Question: I developed a small Angular app with WebApi, it works fine, and then here I'm turning my app around and showing it to someone, and this one doesn't work anymore when I haven't touched anything.
Here is the error in question:

There is my index.schtml :
'''
@inherits System.Web.Mvc.WebViewPage
@{
ViewBag.Title = "Index";
}
<!doctype html>
<html lang="en">
<head>
<meta charset="utf-8">
<title>TestExamenAngular</title>
<base href="/">
<link href="https://fonts.googleapis.com/icon?family=Material+Icons"
rel="stylesheet">
<link href="https://fonts.googleapis.com/css?family=Montserrat:300,700" rel="stylesheet">
<!-- Latest compiled and minified CSS -->
<link rel="stylesheet" href="https://maxcdn.bootstrapcdn.com/bootstrap/3.3.7/css/bootstrap.min.css" integrity="sha384-BVYiiSIFeK1dGmJRAkycuHAHRg32OmUcww7on3RYdg4Va+PmSTsz/K68vbdEjh4u" crossorigin="anonymous">
<!-- Optional theme -->
<link rel="stylesheet" href="https://maxcdn.bootstrapcdn.com/bootstrap/3.3.7/css/bootstrap-theme.min.css" integrity="sha384-rHyoN1iRsVXV4nD0JutlnGaslCJuC7uwjduW9SVrLvRYooPp2bWYgmgJQIXwl/Sp" crossorigin="anonymous">
<meta name="viewport" content="width=device-width, initial-scale=1">
<link rel="icon" type="image/x-icon" href="favicon.ico">
</head>
<body>
<app-root></app-root>
<script type="text/javascript" src="Scripts/angular/runtime.js"></script>
<script type="text/javascript" src="Scripts/angular/polyfills.js"></script>
<script type="text/javascript" src="Scripts/angular/styles.js"></script>
<script type="text/javascript" src="Scripts/angular/vendor.js"></script>
<script type="text/javascript" src="Scripts/angular/main.js"></script>
</body>
</html>
'''
There is my global.asax :
'''
namespace examenASPGENICQFlorian
{
public class WebApiApplication : System.Web.HttpApplication
{
protected void Application_Start()
{
GlobalConfiguration.Configure(WebApiConfig.Register);
RegisterRoute(RouteTable.Routes);
}
private static void RegisterRoute(RouteCollection routes)
{
routes.MapRoute("catchAll", "{*catchAll}", new { controller = "Index", action = "Index" });
}
}
'''
}
Thank in advance ;)
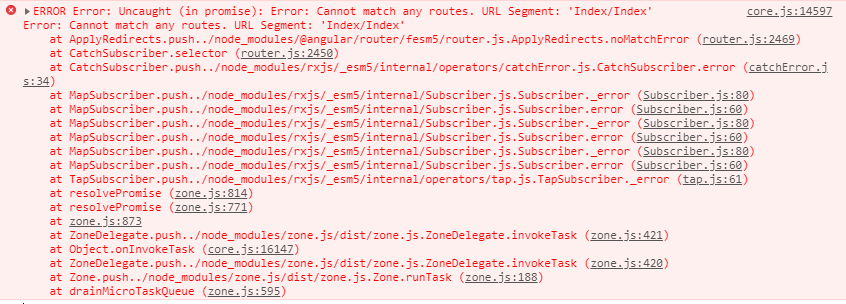
Answer: Your Routing has problem
'''
routes.MapRoute("catchAll", "{*catchAll}", new { controller = "Index", action = "Index" })
'''
Change it to
'''
routes.MapRoute("catchAll", "{*catchAll}", new { controller = "Home", action = "Index" })
'''
PS: I believe that you are using default template so your main controller is most probably 'HomeController' thus I changed 'controller = "Home"'